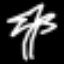
Label: palm tree